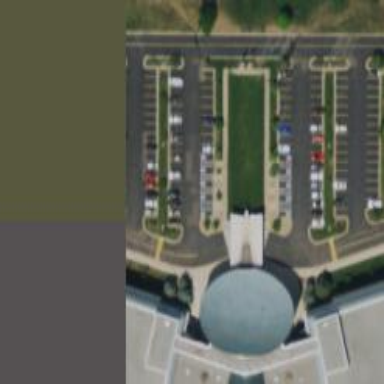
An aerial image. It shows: Parking space is available.